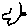
Label: star